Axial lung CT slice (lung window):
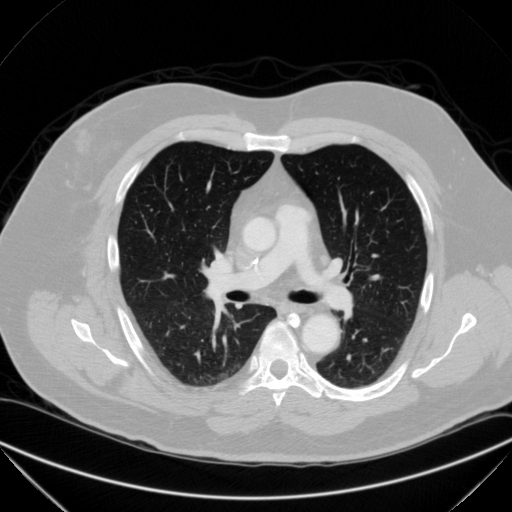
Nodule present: no